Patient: sex M, age 58
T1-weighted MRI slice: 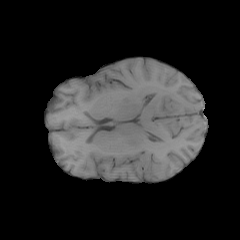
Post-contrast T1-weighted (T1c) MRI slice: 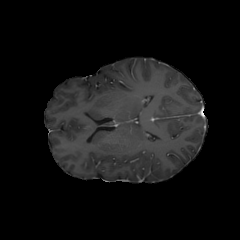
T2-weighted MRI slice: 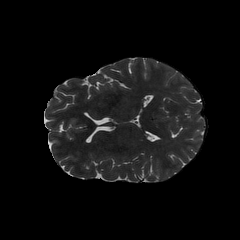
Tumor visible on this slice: no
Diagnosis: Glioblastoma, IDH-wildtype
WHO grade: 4